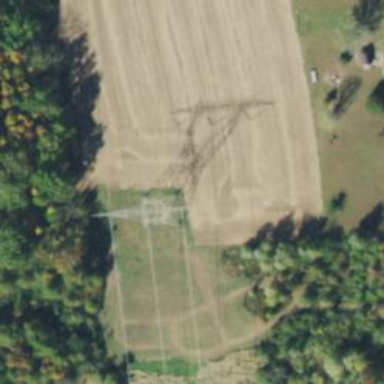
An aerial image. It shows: Lattice structure tower used for power distribution.